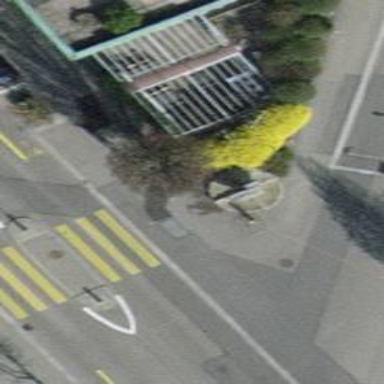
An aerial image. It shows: Asphalt sidewalk along the footway.